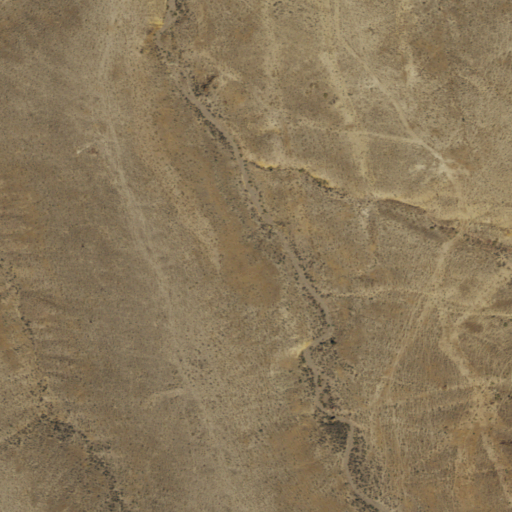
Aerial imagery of valley in Nevada named Logan Canyon containing only shrub